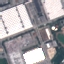
Label: Industrial